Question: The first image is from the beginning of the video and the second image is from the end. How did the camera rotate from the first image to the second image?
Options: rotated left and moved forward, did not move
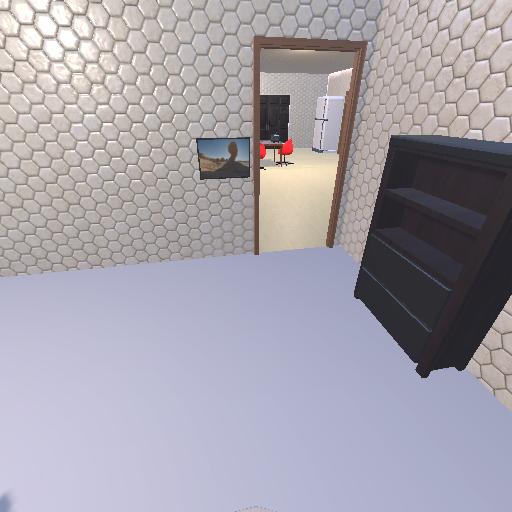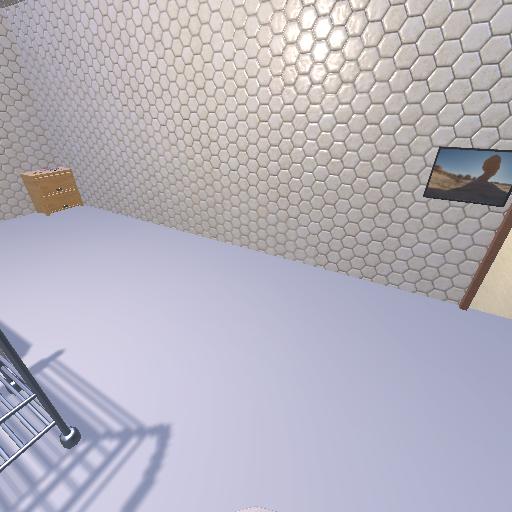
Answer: rotated left and moved forward